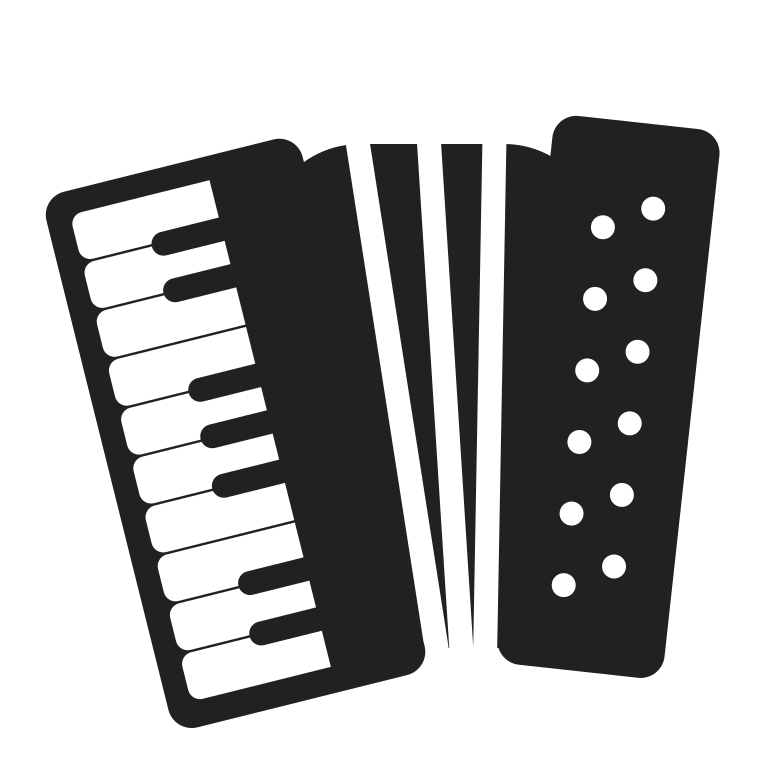
accordion high contrast